Interaction volume radius: 5 \u00c5
Interaction volume height: 30 \u00c5
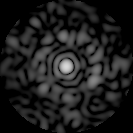
Disorder parameter: 0.8251